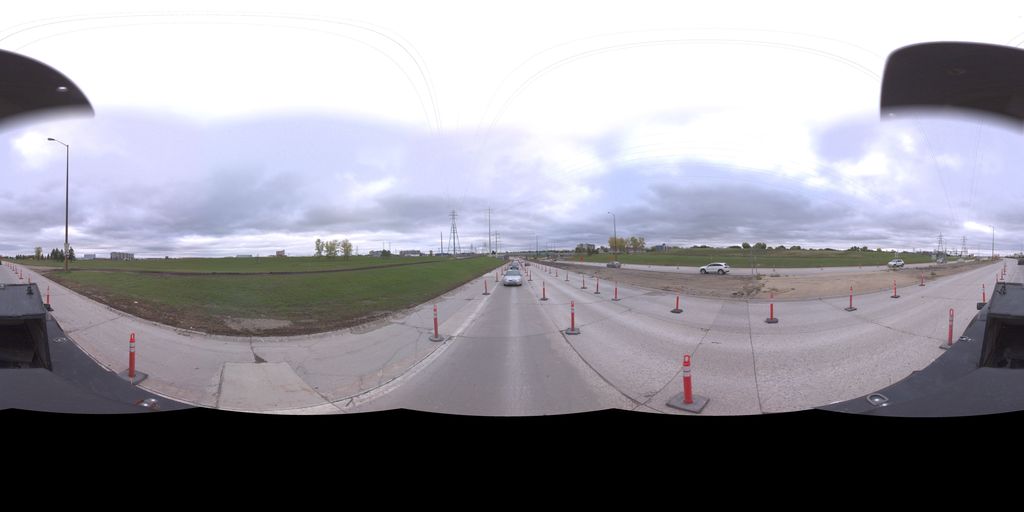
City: winnipeg